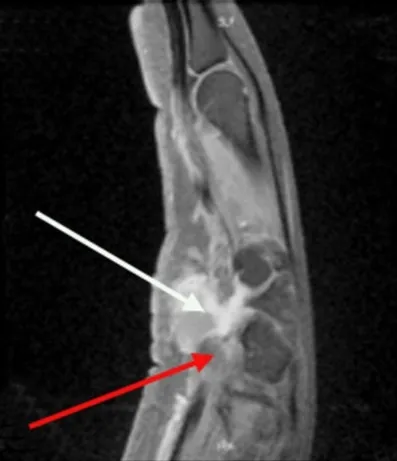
Sagittal T1-weighted magnetic resonance image of the right hand showing a giant cell tumor of tendon sheath involving the ulnar neurovascular bundle at Guyon's canal. The red arrow indicates the ulnar neurovascular bundle. The white arrow indicates the mass.
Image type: radiology (mri)